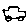
Label: car